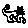
Label: cat